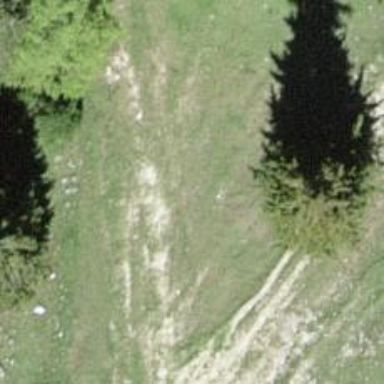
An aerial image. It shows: Needle-leaved tree in its natural environment.